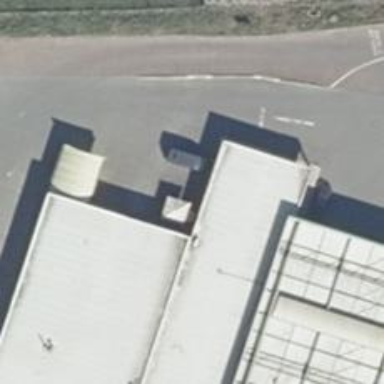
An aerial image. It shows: Motorcycle shop.